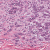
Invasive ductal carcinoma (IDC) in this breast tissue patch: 1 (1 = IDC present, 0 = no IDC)